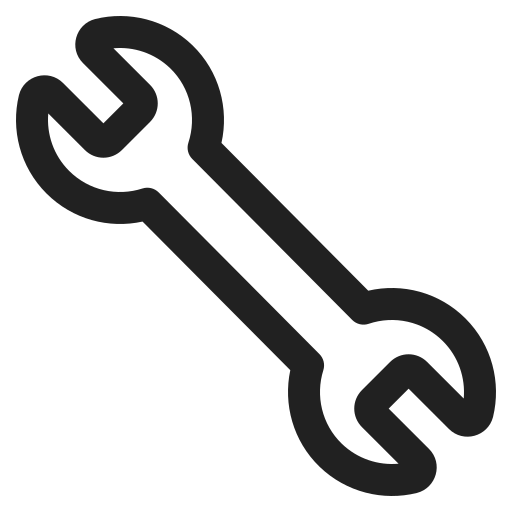
wrench high contrast